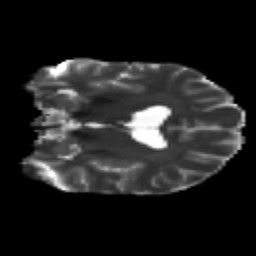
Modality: T2w
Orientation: coronal
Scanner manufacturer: ge
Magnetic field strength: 3 T
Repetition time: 8.8 s
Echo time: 0.0808 s